Field crop: maize
Growth stage: 2
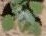
Species: chenopodium